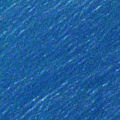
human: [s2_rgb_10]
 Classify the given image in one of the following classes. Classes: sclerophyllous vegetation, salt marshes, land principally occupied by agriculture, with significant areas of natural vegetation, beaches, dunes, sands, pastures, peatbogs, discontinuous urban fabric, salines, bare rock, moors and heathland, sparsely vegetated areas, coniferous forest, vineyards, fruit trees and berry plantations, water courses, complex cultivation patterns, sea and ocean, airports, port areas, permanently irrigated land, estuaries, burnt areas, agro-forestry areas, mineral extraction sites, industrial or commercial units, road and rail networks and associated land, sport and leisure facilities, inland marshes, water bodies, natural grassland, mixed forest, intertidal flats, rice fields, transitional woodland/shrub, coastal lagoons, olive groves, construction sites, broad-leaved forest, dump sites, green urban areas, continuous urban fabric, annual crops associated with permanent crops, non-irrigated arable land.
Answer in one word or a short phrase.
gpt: sea and ocean